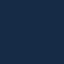
Land use / land cover: SeaLake